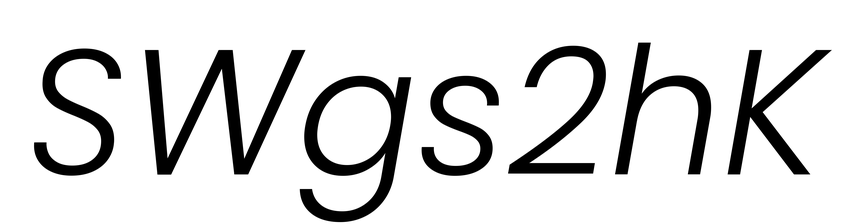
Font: Poppins-LightItalic